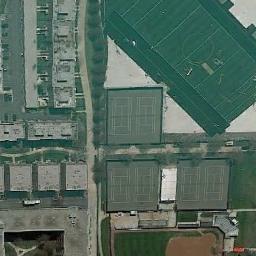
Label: tennis_court